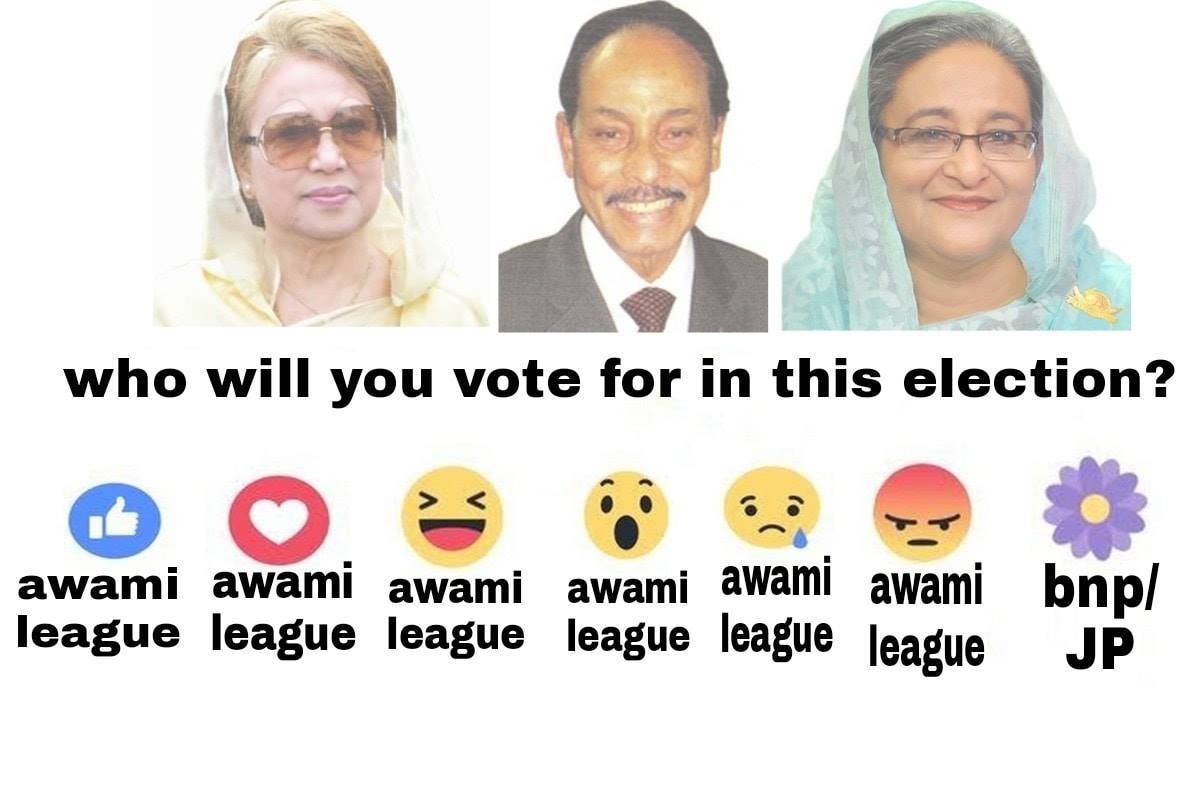
Caption: who will you vote for in this election?    awami league    awami league   awami league   awami league    awami league     awami league     awami league     bnp/JP
Label: hate